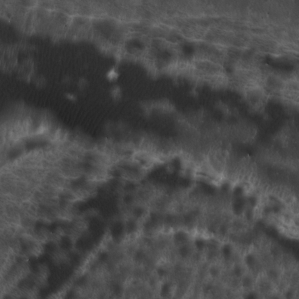
Label: non_frost